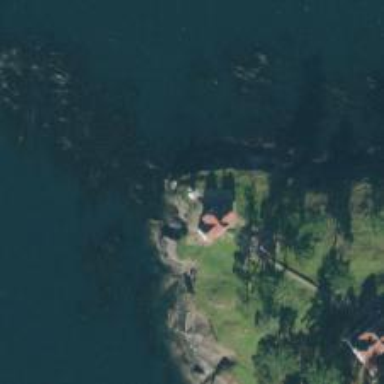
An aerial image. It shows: Lighthouse.